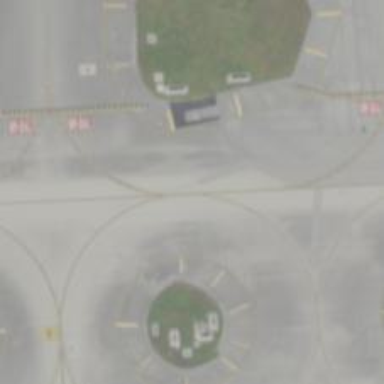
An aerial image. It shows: View of taxiway at the airport.